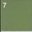
Piece: xx